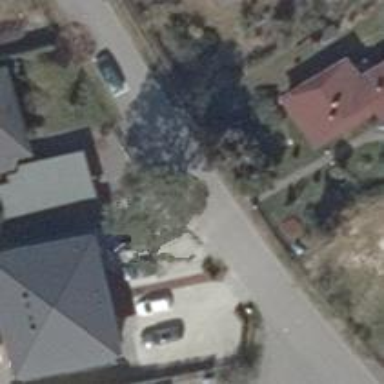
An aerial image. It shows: Driveway.